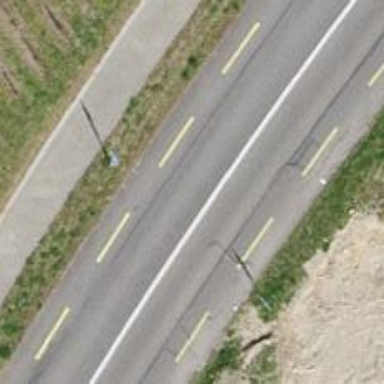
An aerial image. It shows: Primary road with asphalt surface and designated cycle lane.